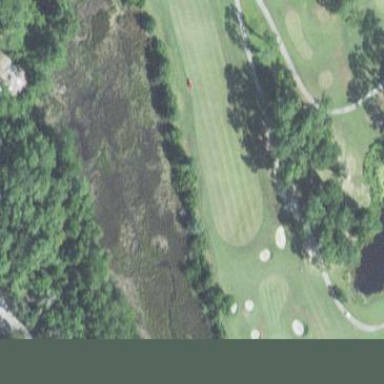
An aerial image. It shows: Wetland area that serves as lateral water hazard for golf.